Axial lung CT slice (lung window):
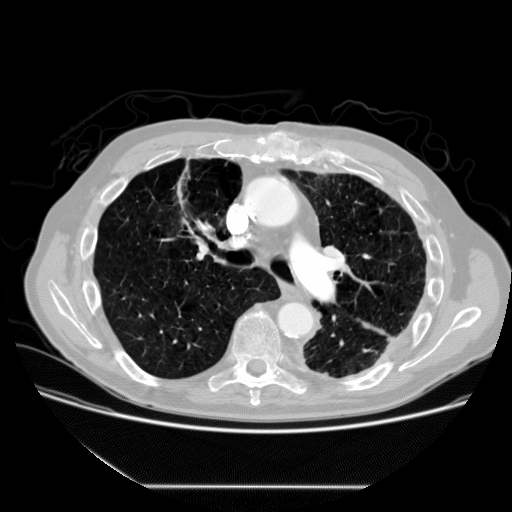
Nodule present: no